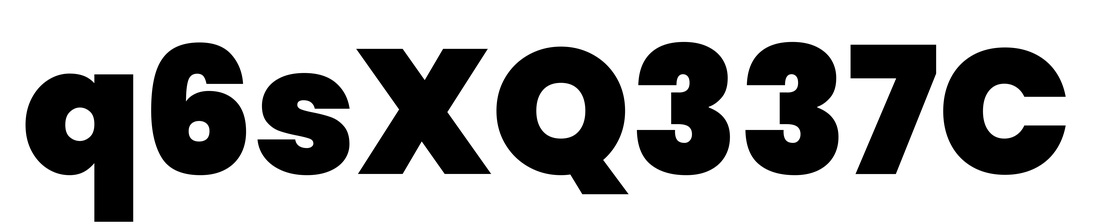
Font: Poppins-Black